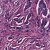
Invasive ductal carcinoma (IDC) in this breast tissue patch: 1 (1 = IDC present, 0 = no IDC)